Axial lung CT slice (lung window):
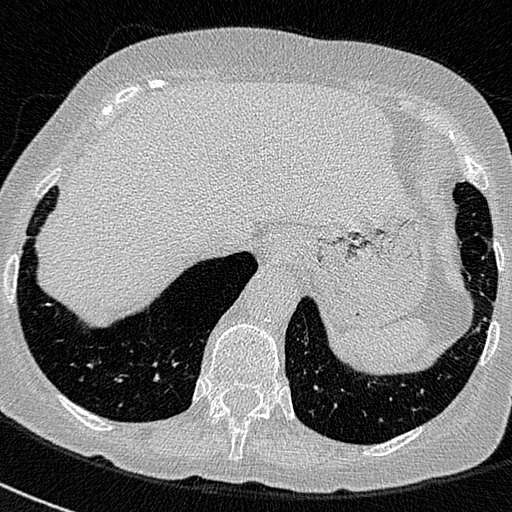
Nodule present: no